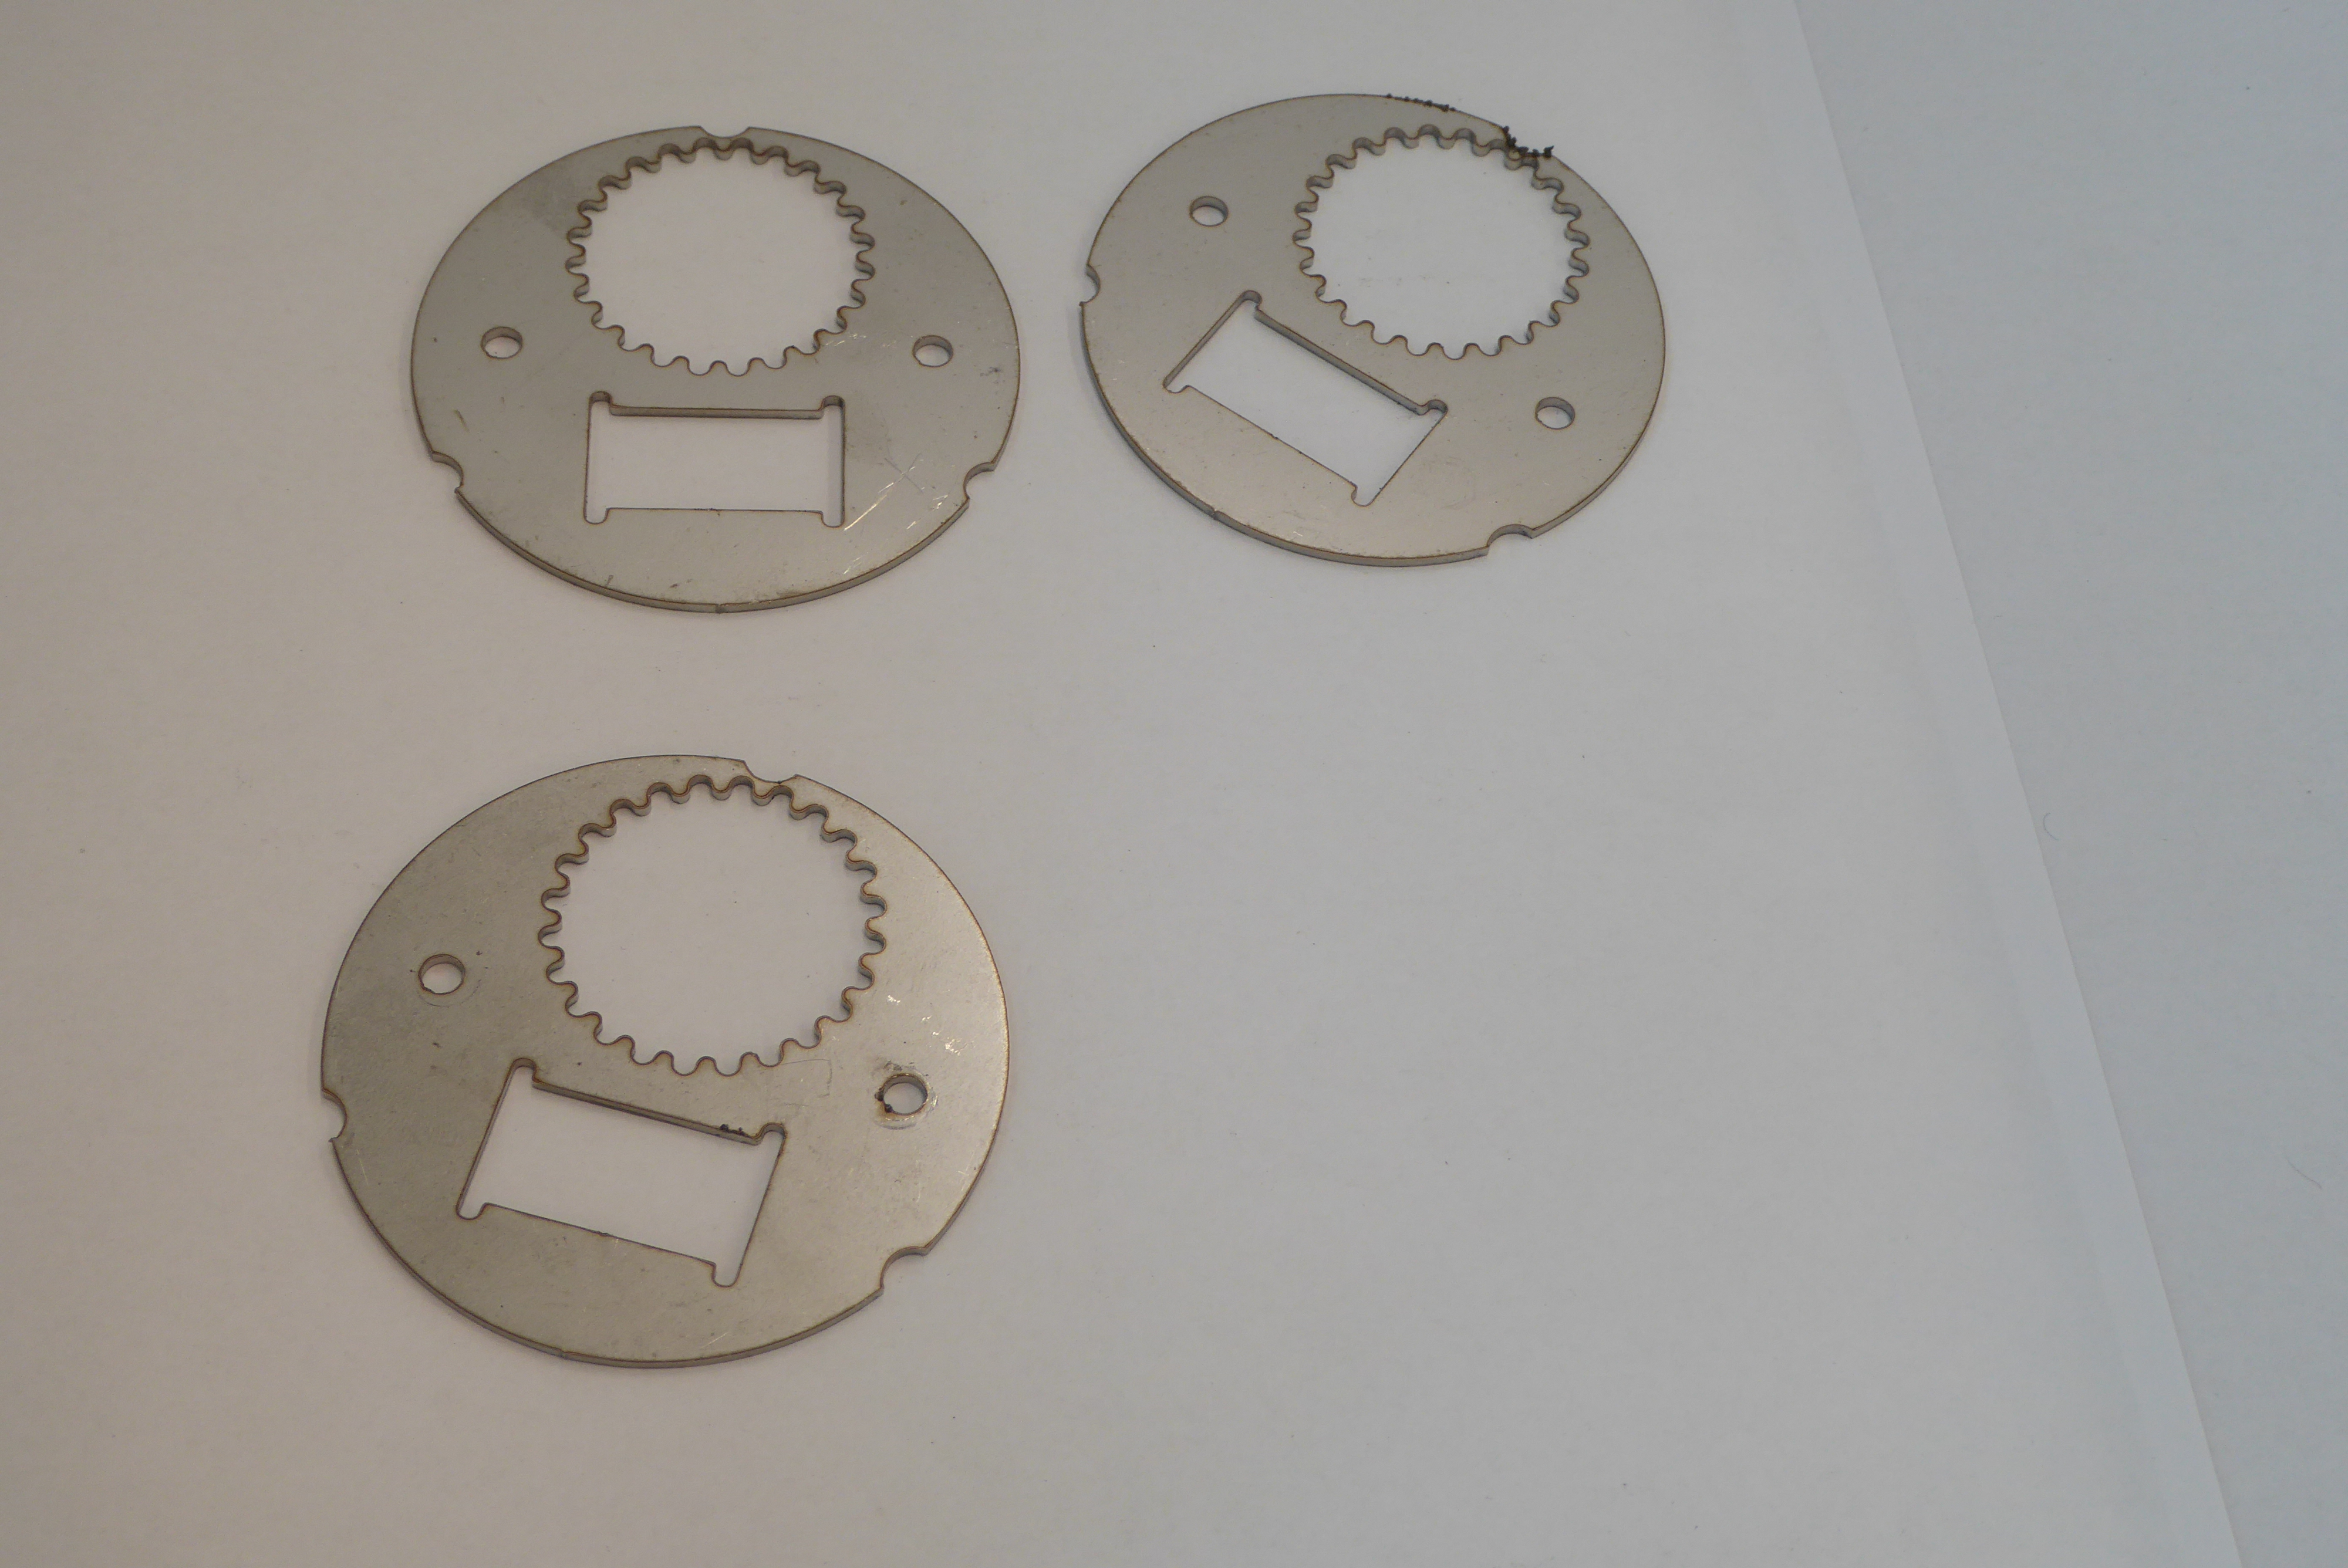
Label: Bottle Opener - Inlay